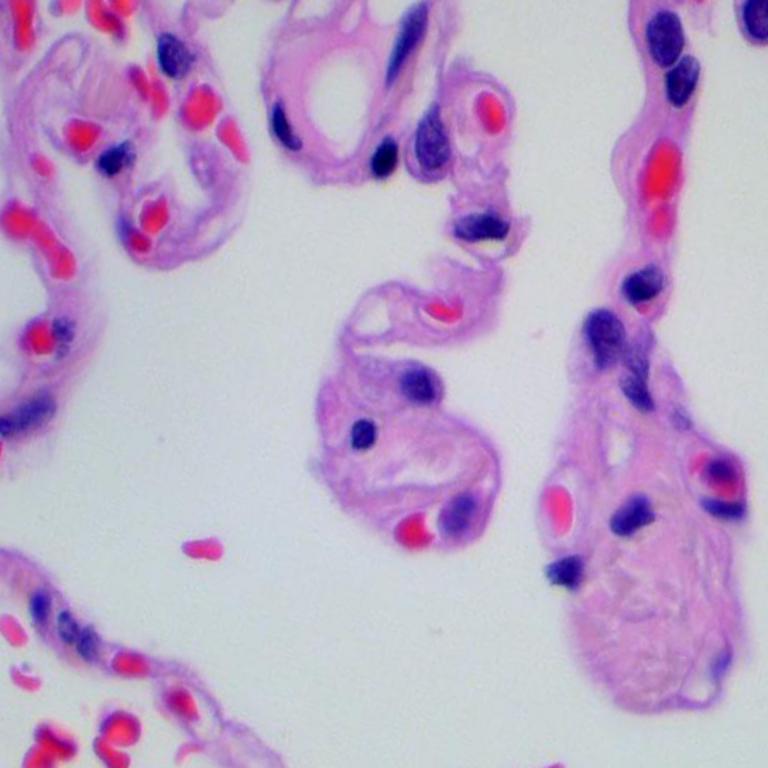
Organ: lung
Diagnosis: benign